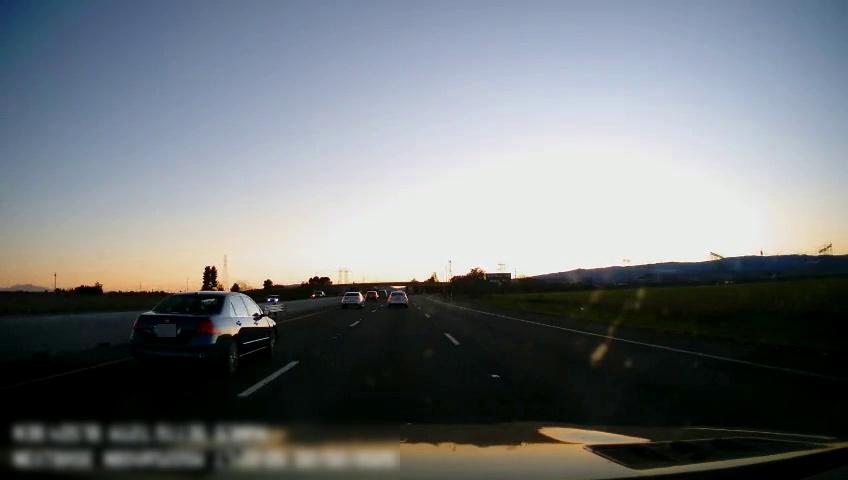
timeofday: Day
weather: Sunny
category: Drivable Space
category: Vehicles | Car
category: Vehicles | Car
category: Vehicles | SUV
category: Vehicles | Car
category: Vehicles | Car
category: Vehicles | Car
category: Lanes | Current Lane
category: Lanes | Current Lane
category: Lanes | Alternate Lane
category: Lanes | Alternate Lane
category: Traffic | Signs